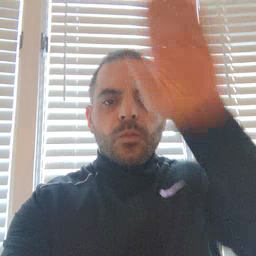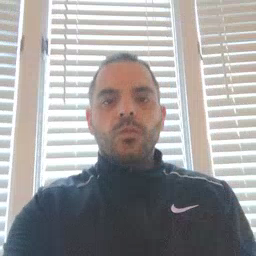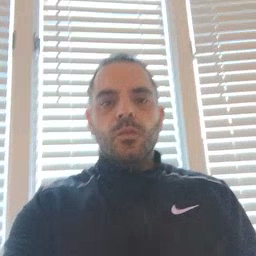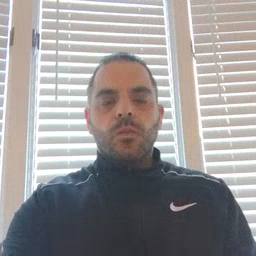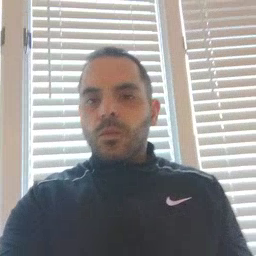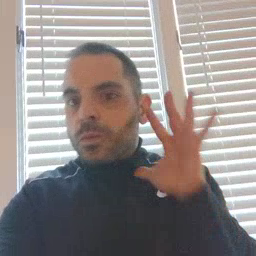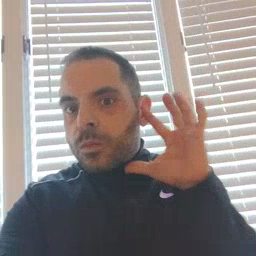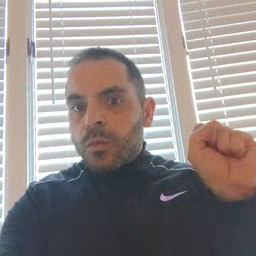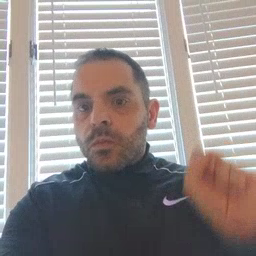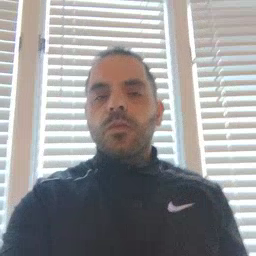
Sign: loud